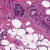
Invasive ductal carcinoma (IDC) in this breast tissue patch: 1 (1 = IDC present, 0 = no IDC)